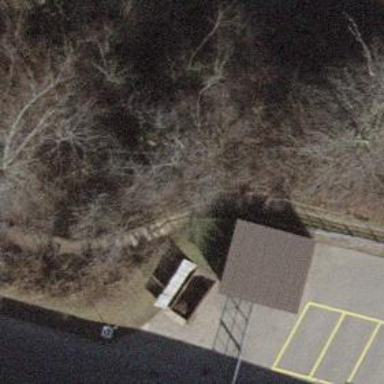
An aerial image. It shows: Ground-level steps.